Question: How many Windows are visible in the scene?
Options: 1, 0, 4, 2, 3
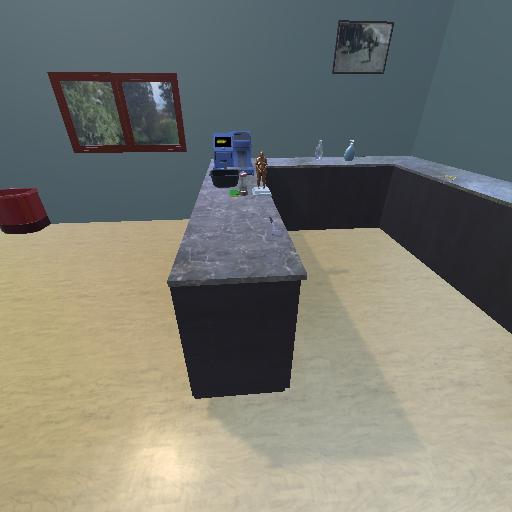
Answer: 1